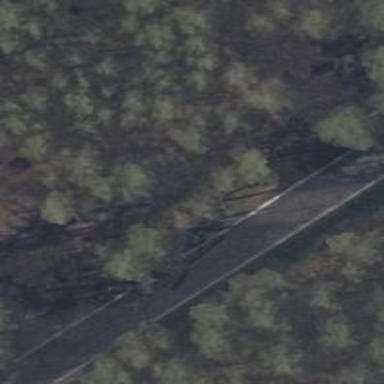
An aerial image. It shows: Secondary road with asphalt surface.